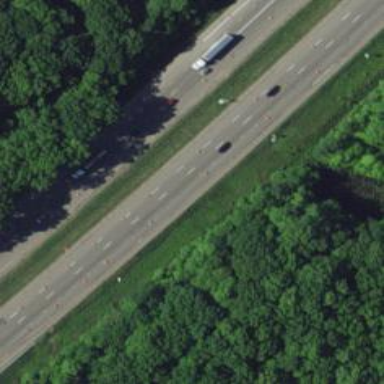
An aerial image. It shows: Asphalt motorway.